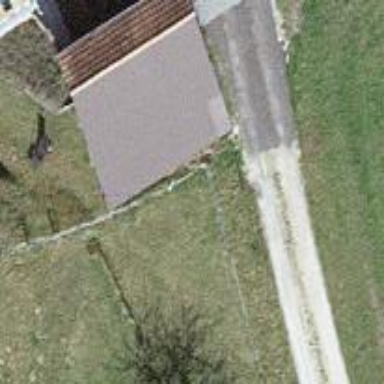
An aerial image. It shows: Shed.